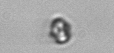
Label: Heterocapsa_rotundata